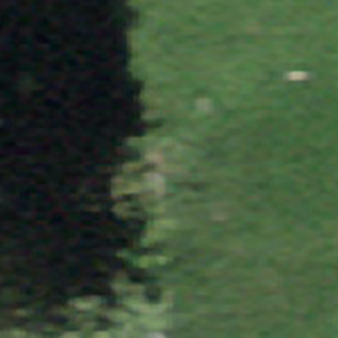
Label: other